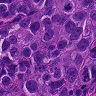
Metastatic tissue present: yes